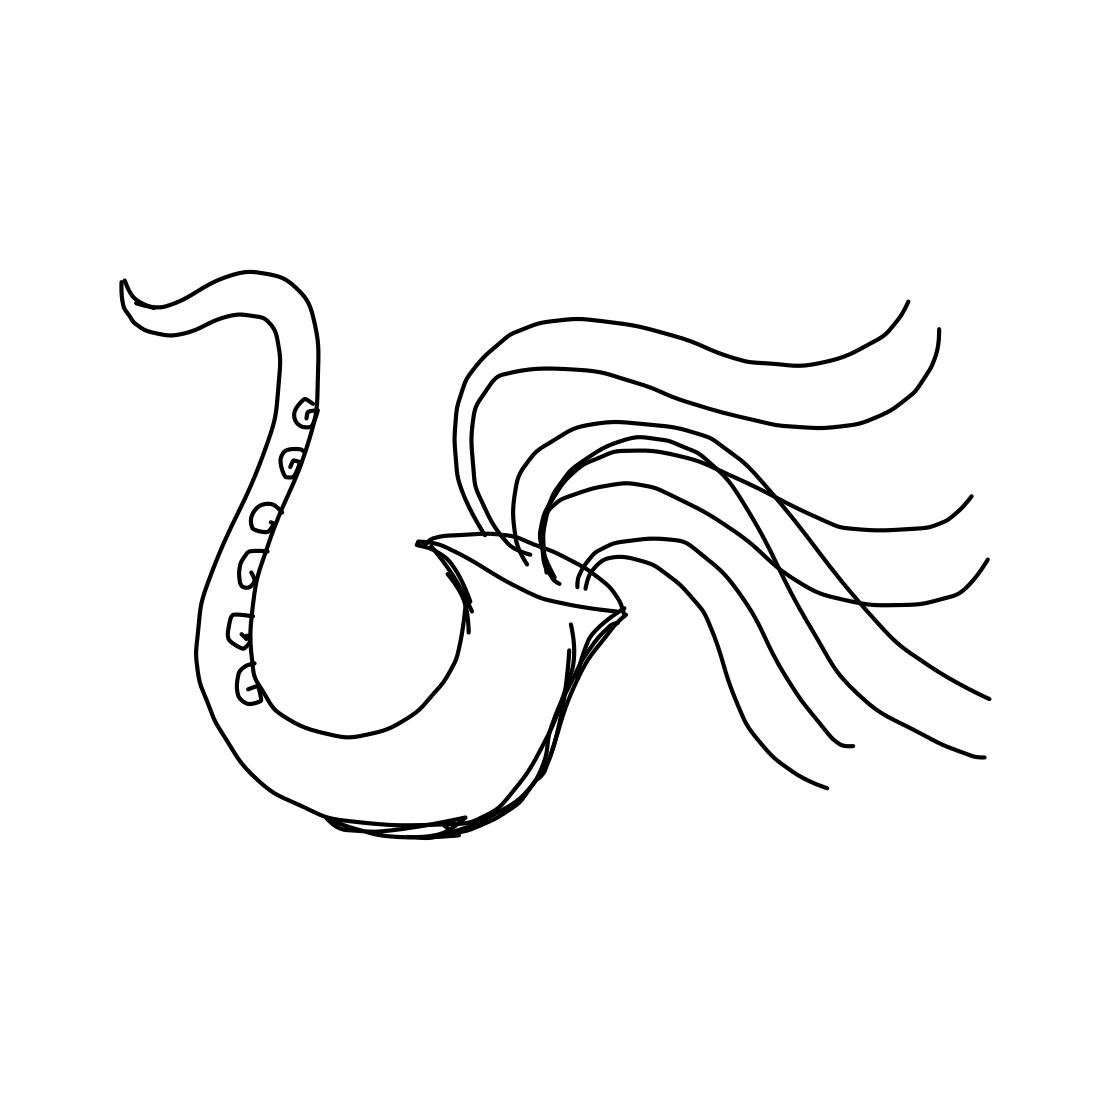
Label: saxophone